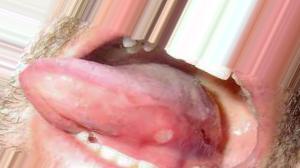
Condition: Mouth Ulcer